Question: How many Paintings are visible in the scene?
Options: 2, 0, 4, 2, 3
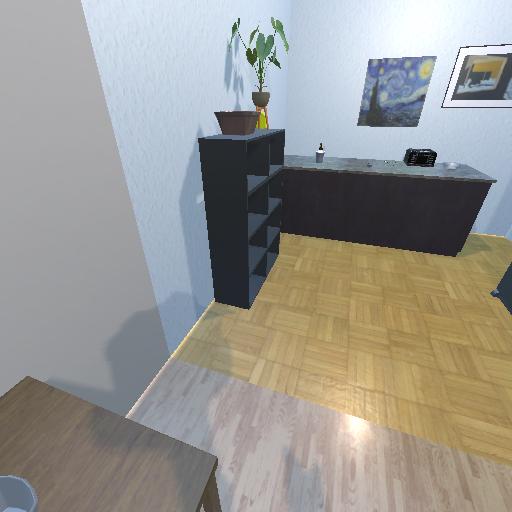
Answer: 2